高三 · 算术
8. $n$ 个正数与这 $n$ 个正数的倒数的乘积的和的最小值为
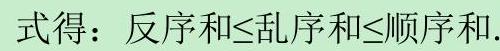
答案: $n$
解析: :解答:设 $0<a_{1} \leq a_{2} \leq a_{3} \leq \cdots \leq a_{n}$, 则 $0<a_{n}^{-1} \leq a_{n-1}^{-1} \leq \cdots \leq a_{1}^{-1}$, 则由排序不等

$\therefore$ 最小值为反序和 $a_{1} \cdot a_{1}^{-1}+a_{2} \cdot a_{2}^{-1}+\cdots+a_{n} \cdot a_{n}^{-1}=n$.

分析: 本题主要考查了排序不等式, 解决问题的关键是 $0<a_{1} \leq a_{2} \leq a_{3} \leq \cdots \leq a_{n}$,则 $0<a_{n}^{-1} \leq a_{n-1}^{-1} \leq \cdots \leq a_{1}^{-1}$, 由排序不等式得: 反序和 $\leq$ 乱序和 $\leq$ 顺序计算即可